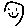
Label: smiley face